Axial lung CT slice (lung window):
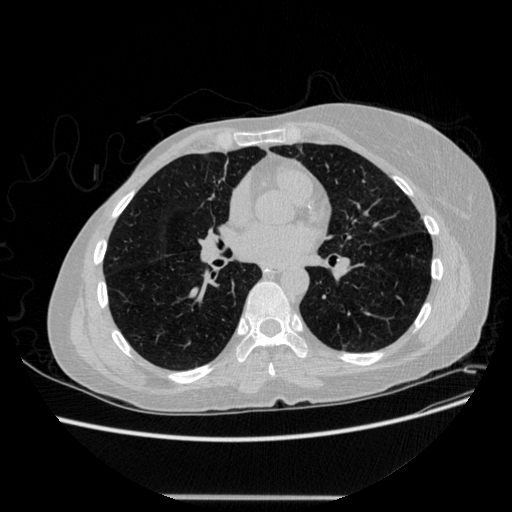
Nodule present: no